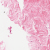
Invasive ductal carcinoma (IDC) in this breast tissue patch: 0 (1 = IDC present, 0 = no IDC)